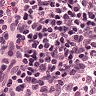
Metastatic tissue present: no